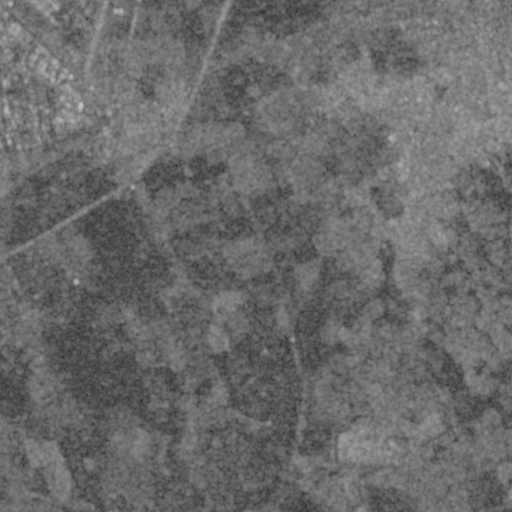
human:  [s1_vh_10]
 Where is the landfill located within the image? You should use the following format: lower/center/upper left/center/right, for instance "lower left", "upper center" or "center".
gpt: The landfill is located in the lower right of the image.
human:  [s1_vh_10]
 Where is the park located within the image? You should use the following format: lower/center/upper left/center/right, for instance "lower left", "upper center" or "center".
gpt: The park is located in the upper left of the image.
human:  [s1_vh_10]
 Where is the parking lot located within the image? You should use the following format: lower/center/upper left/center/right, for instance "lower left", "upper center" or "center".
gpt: The parking lot is located in the upper left of the image.
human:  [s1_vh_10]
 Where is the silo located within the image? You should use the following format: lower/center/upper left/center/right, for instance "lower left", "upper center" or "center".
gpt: The silo is located in the upper left of the image.
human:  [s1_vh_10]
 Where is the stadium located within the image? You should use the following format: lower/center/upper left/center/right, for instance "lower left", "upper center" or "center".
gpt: The stadium is located in the upper of the image.
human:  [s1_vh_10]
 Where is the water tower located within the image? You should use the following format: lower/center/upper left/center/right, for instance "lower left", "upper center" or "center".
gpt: The water tower is located in the upper left of the image.
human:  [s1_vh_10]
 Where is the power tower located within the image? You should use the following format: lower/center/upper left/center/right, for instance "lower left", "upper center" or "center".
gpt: There is no power tower in the image.

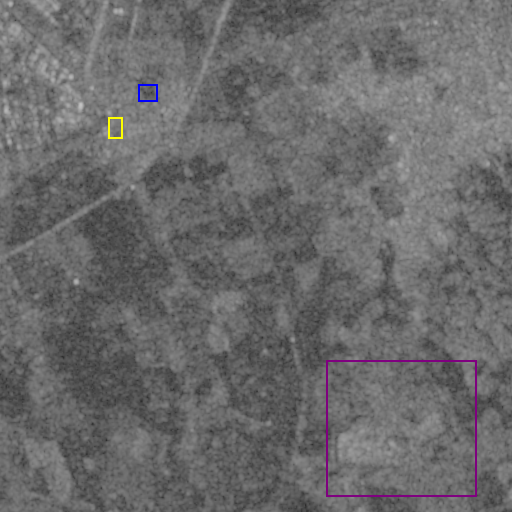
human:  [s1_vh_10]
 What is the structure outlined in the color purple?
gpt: The structure outlined in purple is a landfill.
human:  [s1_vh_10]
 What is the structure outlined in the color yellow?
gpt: The structure outlined in yellow is a park.
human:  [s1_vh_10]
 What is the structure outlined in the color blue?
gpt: The structure outlined in blue is a stadium.
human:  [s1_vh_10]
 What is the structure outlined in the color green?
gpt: There is no green outline.